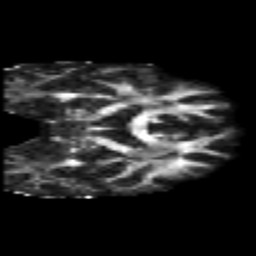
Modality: FA
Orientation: coronal
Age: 34
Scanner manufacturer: philips
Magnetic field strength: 3 T
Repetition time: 8.6 s
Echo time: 0.127 s